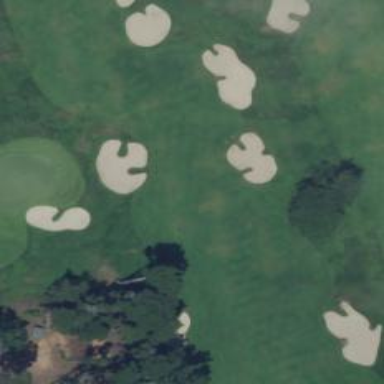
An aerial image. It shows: View of golf hole.